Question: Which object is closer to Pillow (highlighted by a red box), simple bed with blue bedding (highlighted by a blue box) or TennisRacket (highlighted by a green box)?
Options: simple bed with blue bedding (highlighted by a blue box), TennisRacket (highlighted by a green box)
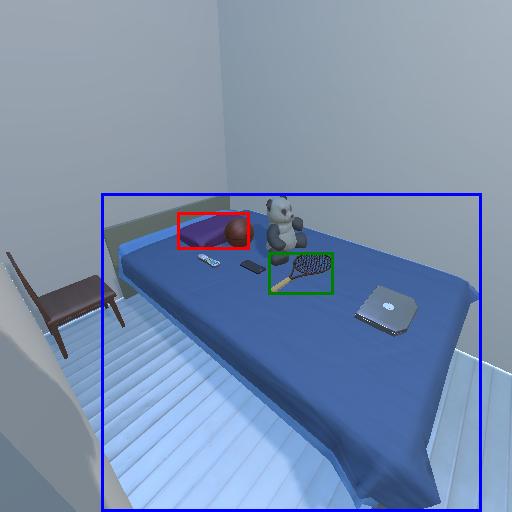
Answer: simple bed with blue bedding (highlighted by a blue box)